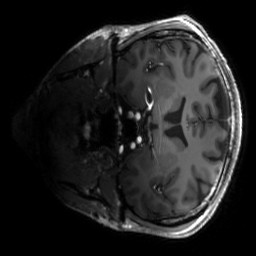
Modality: T1w
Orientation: coronal
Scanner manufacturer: siemens
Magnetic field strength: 6.98 T
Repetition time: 1.7 s
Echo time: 0.00201 s